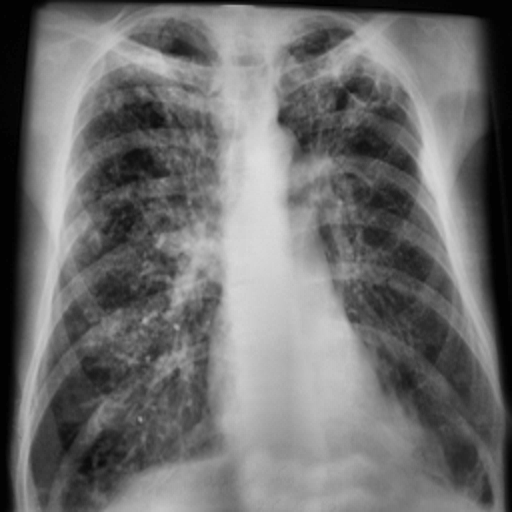
Finding: TUBERCULOSIS